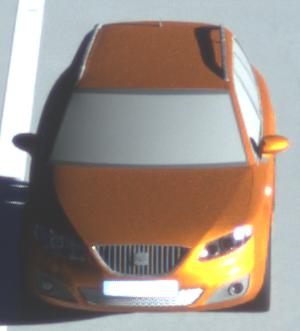
Make: SEAT
Model: Exeo ST 1.6
Detailed model: Exeo (3R) ST
Model produced from: 2010/05
Model produced until: 2010/08
Doors: 5
Color: orange
Road condition: wet road
Daytime: sunrise or sunset
Contrast: high contrast